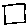
Label: square